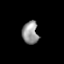
Tissue: skin
Cell type: Epithelial cells
Senescence score: 0.267
Nuclear area (px): 358
Mean DAPI intensity: 148.422